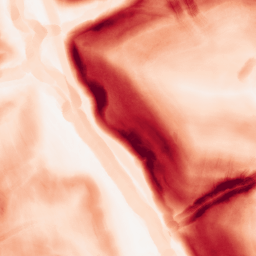
Category: morphological
Decomposition family: morphological_gradient
Decomposition parameters: size: 7
shape: disk
Upsampling method: regularized
Upsampling parameters: scale: 2
lambda_reg: 0.01
Upsampling scale: 2